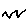
Label: zigzag